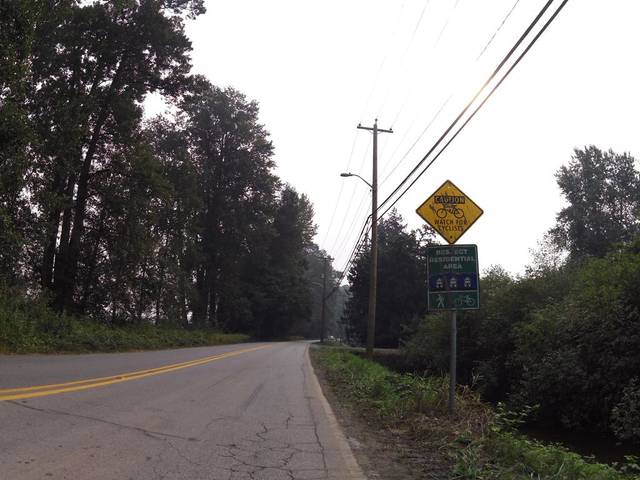
Region: Canada
Coordinates: 49.202, -123.041